Chest X-ray:
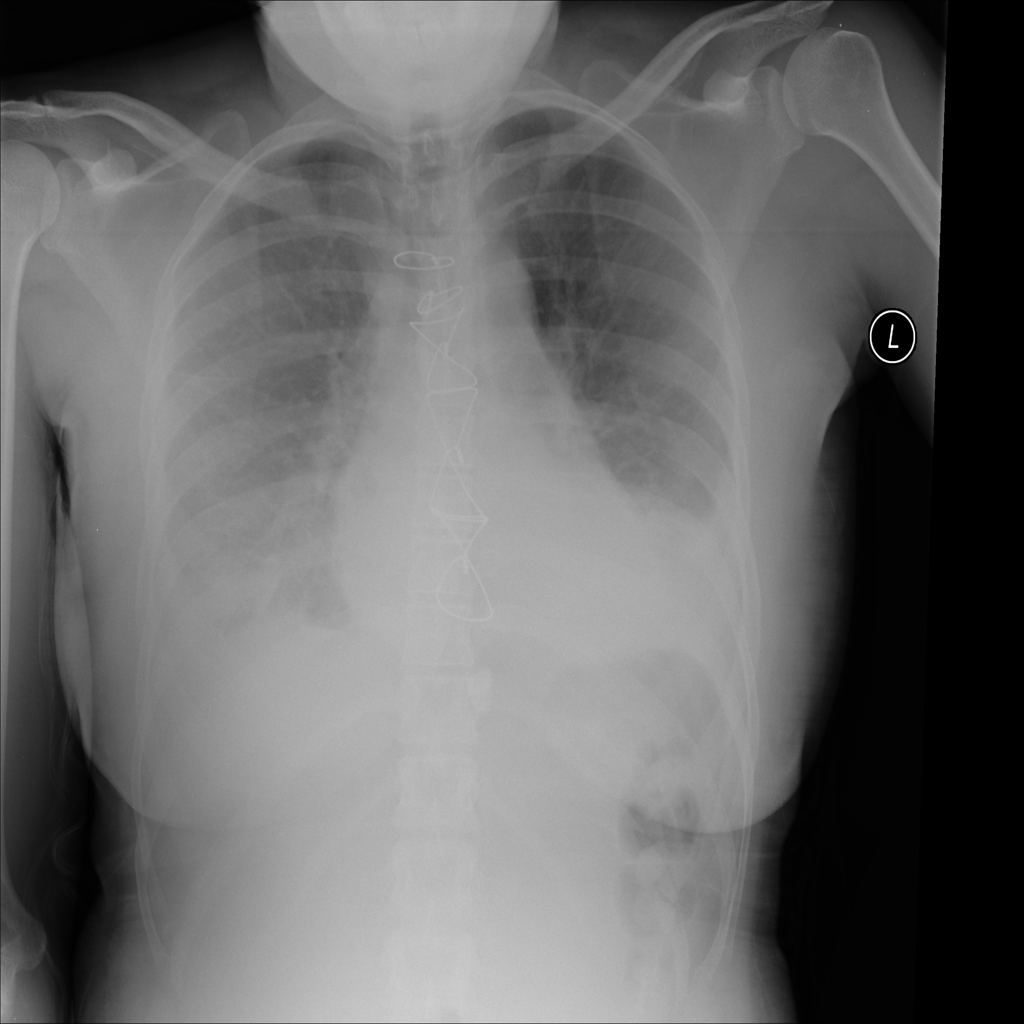
Findings: Consolidation, Effusion
No abnormal finding: no